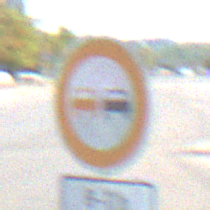
Verkehrszeichen: Ueberholverbot
Zusatzzeichen unten: ZeitangabenOhneBeschraenkungAufWochentage2
Umgebung: Outdoor, Urban
Tageszeit: Midday
Wetter: Clear
Licht: Natural
Jahreszeit: NotSpecified
Kontrast: HighContrast